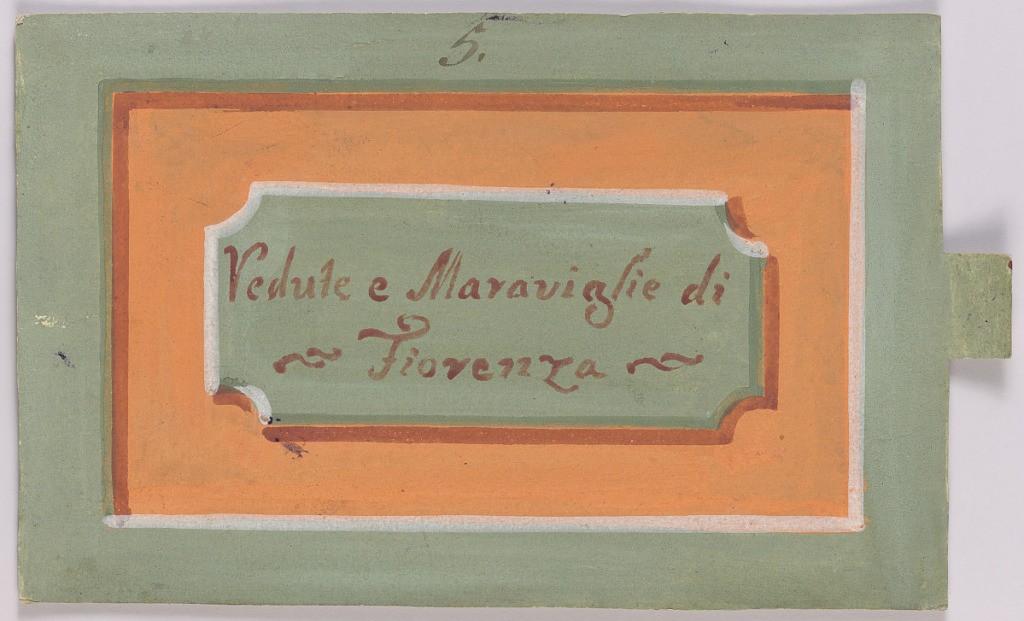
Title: Peep-Show Print
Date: mid-18th century
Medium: Engraving and brush and wash on paper
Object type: Print
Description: Peep-show print